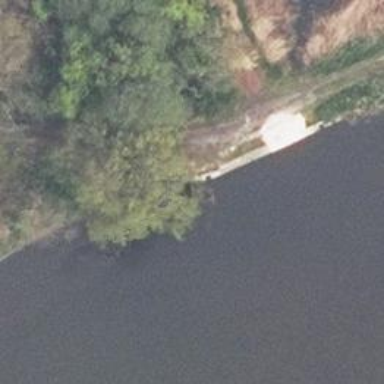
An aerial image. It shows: Weir in waterway.